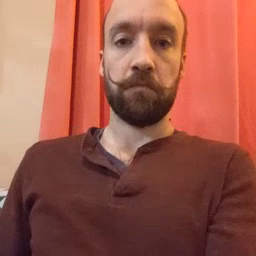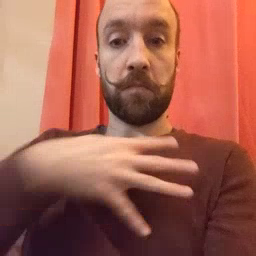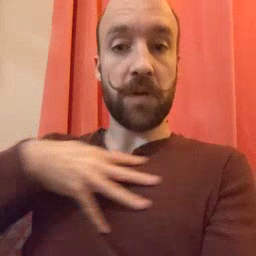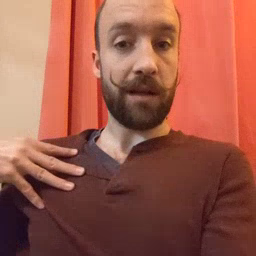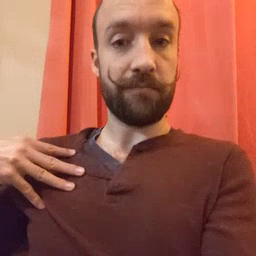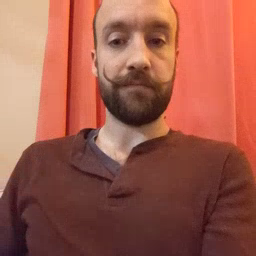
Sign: zebra